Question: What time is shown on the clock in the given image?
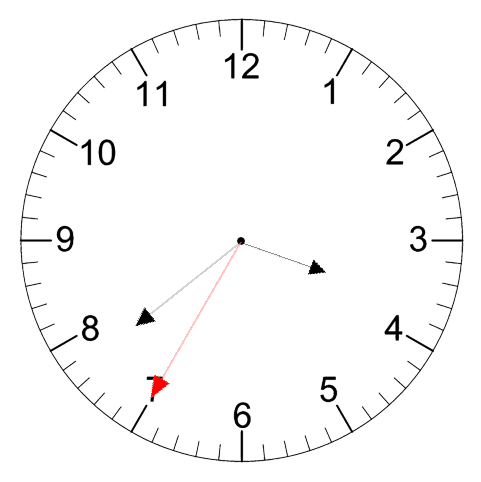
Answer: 03:38:35